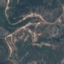
Land use / land cover: HerbaceousVegetation